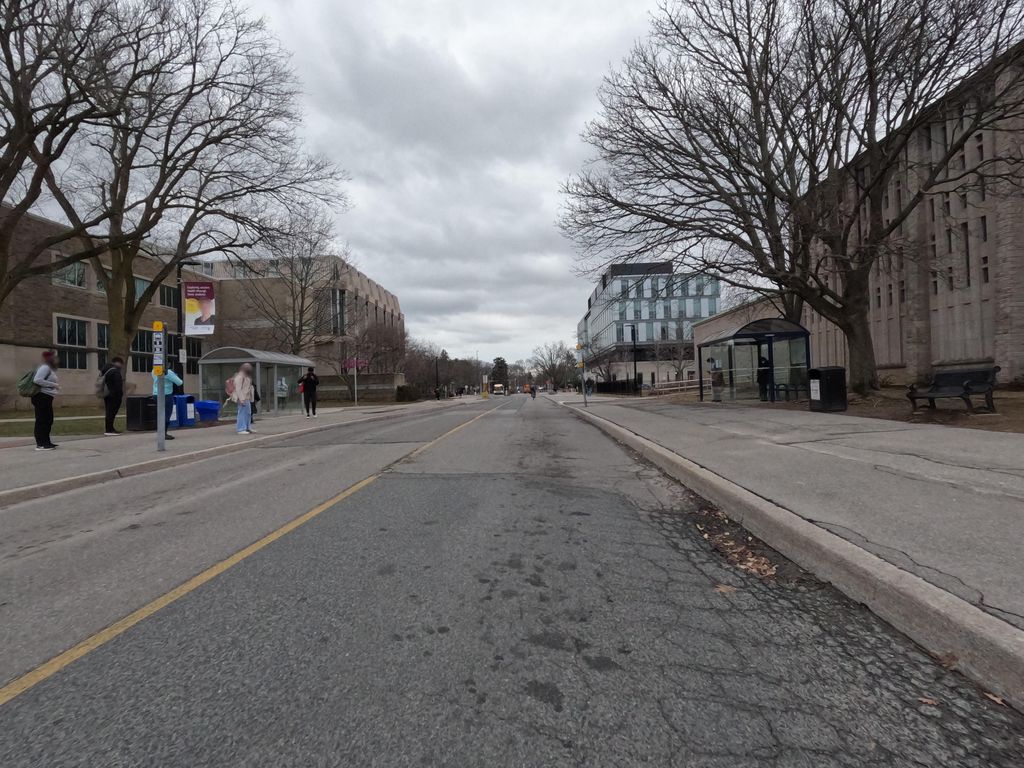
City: hamilton